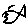
Label: fish